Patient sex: M
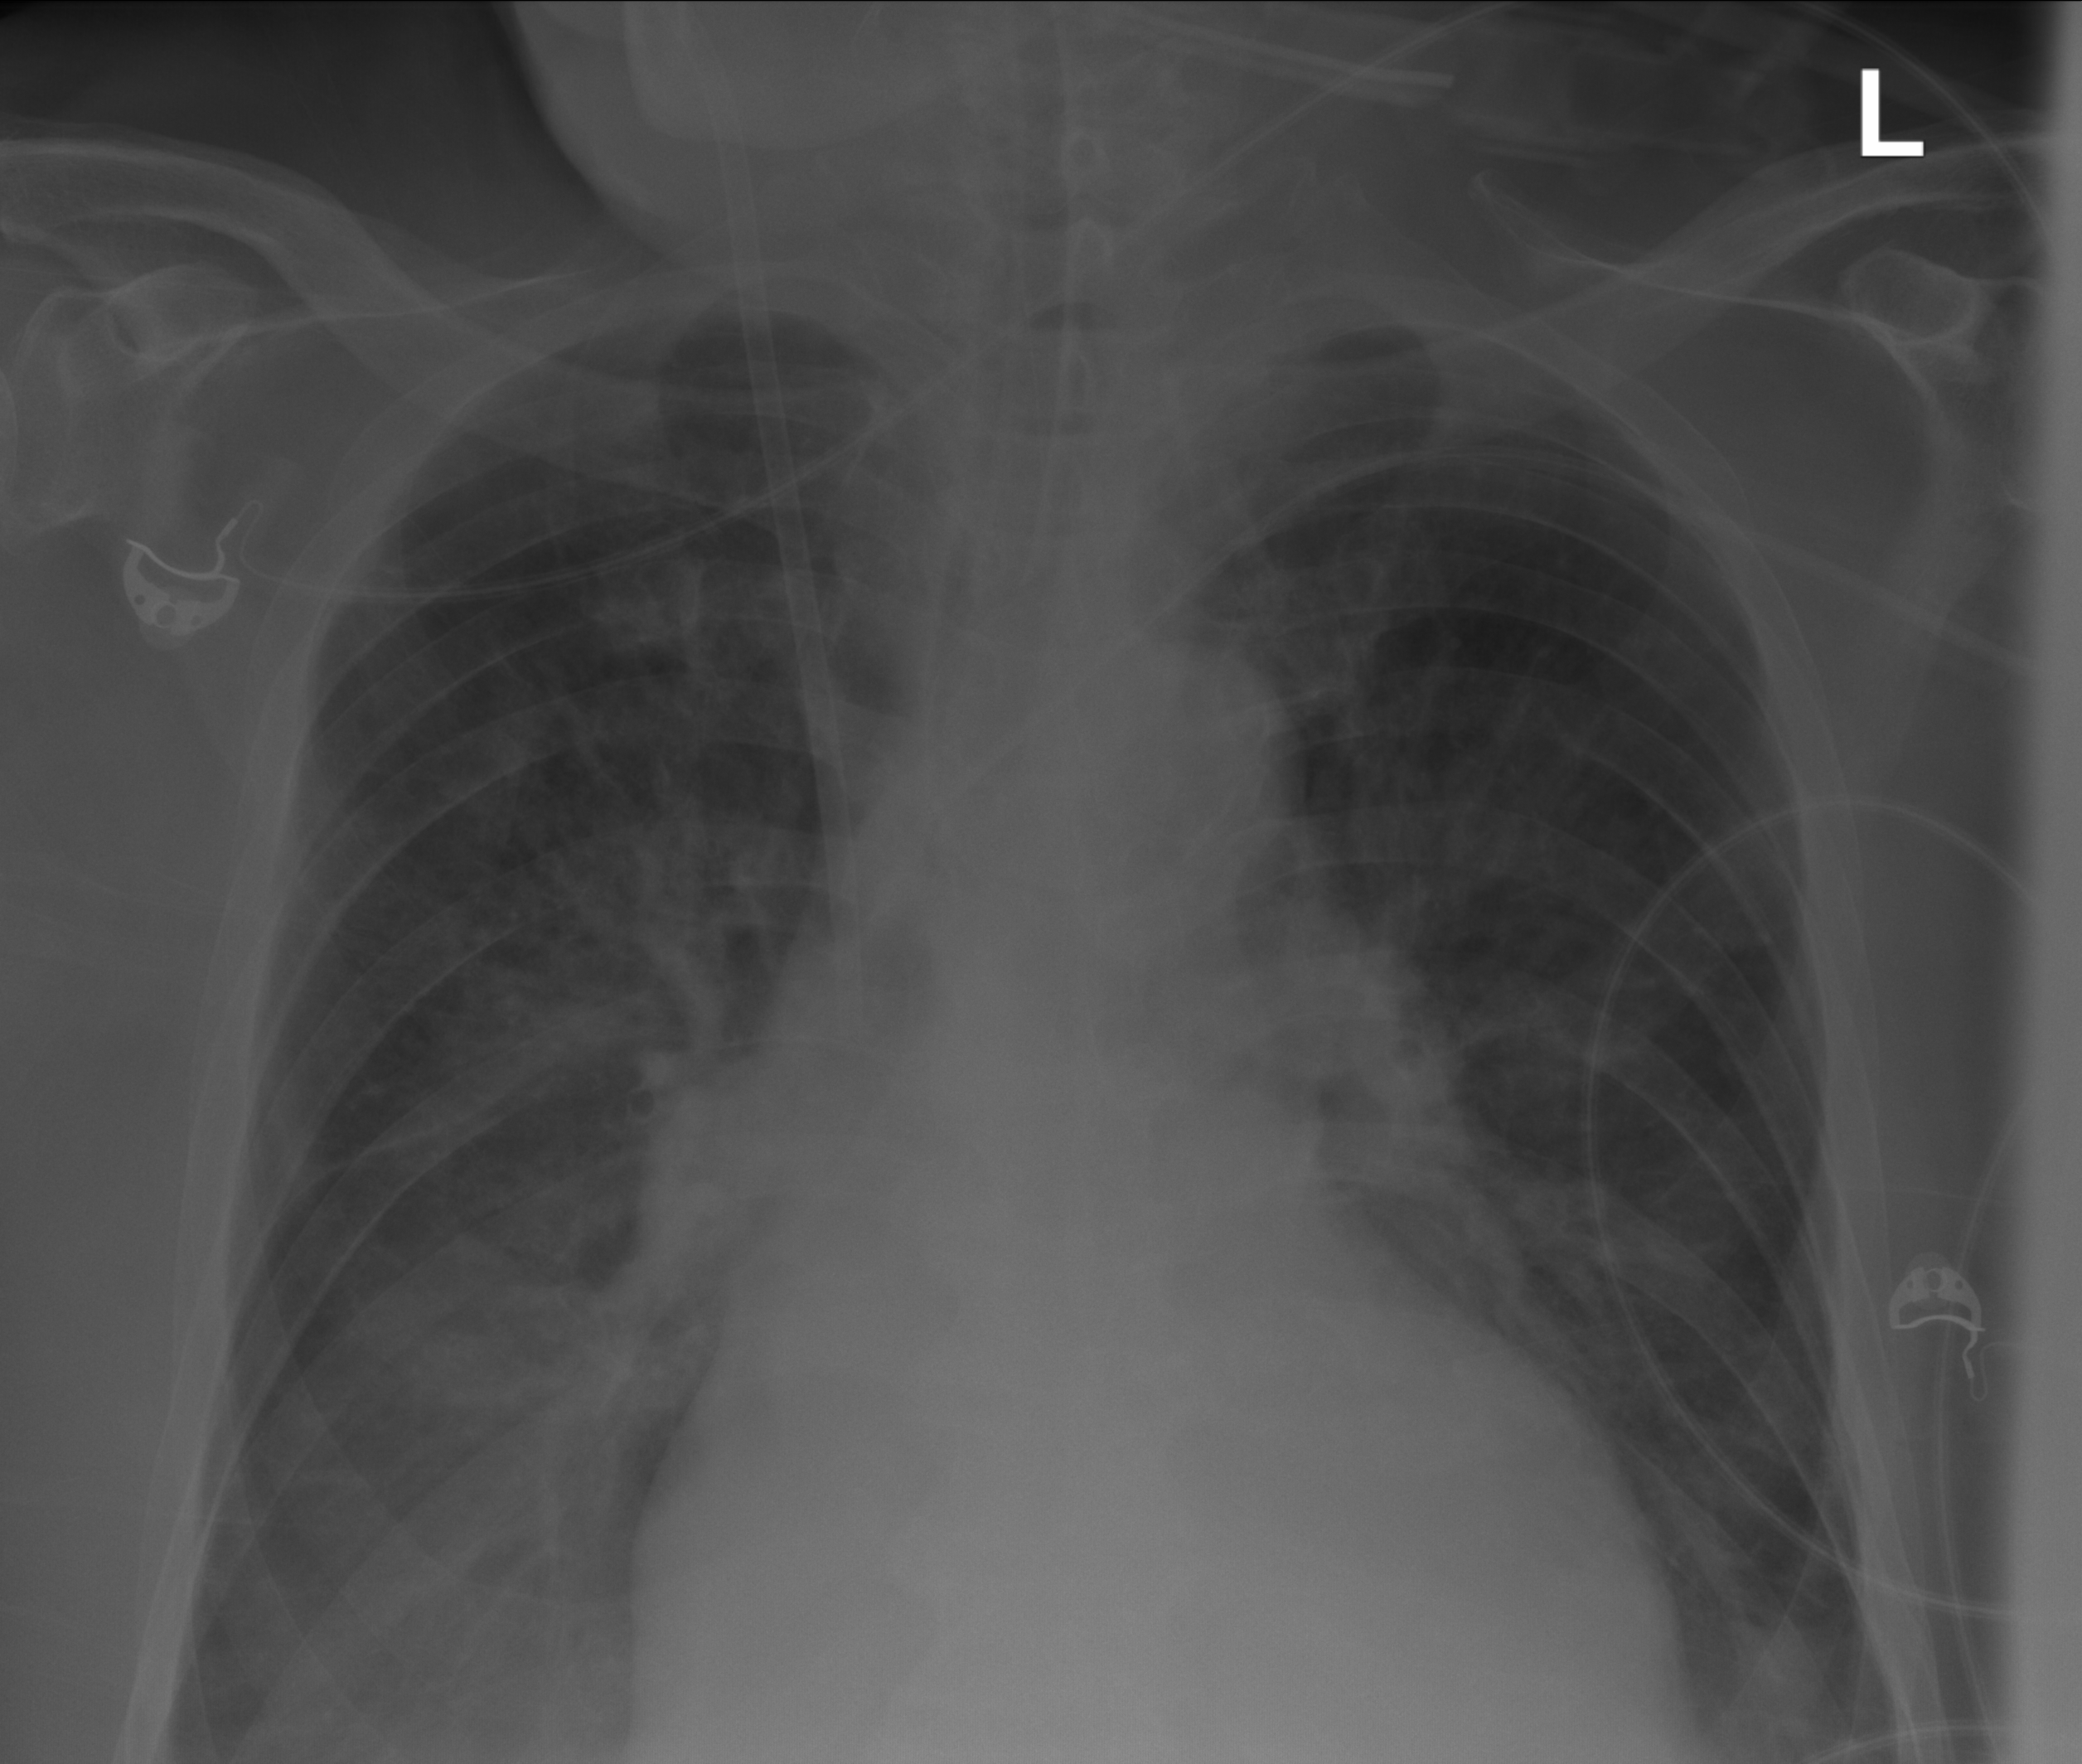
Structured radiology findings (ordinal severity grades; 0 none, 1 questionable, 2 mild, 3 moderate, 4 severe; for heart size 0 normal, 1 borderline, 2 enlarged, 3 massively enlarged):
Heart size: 2
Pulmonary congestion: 2
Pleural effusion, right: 2
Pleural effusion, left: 2
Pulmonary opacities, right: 0
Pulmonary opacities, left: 0
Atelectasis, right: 2
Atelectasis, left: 2